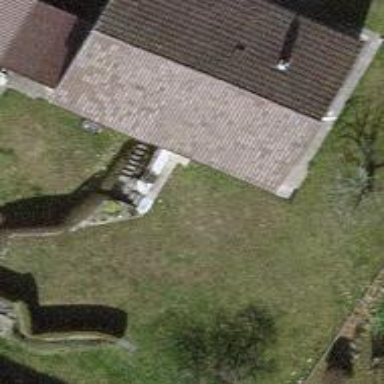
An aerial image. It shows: Simple house.